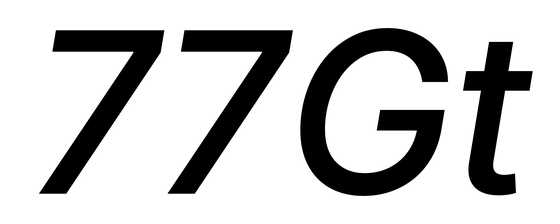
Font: Inter-Italic_Medium_Italic